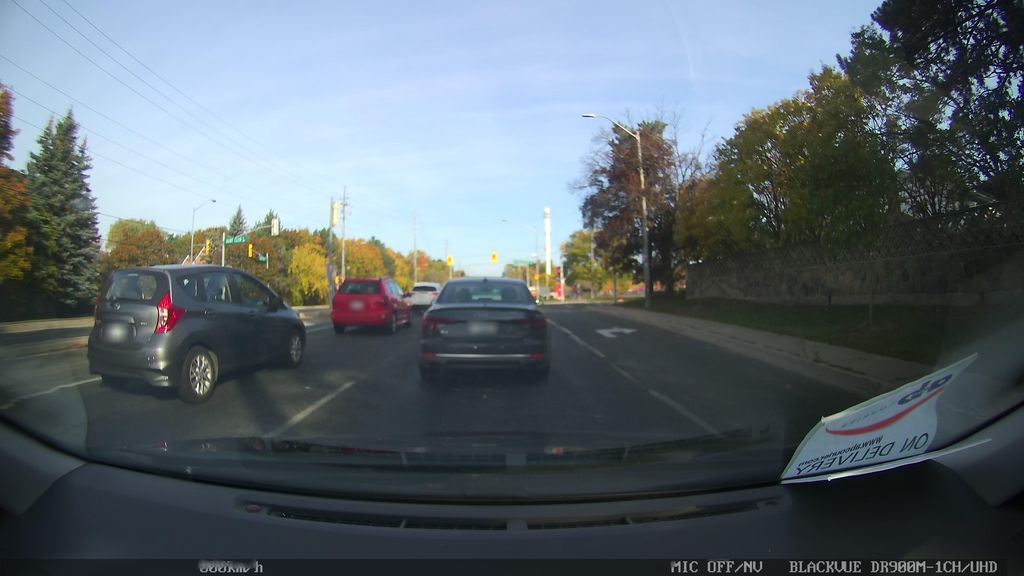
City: toronto